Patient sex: M
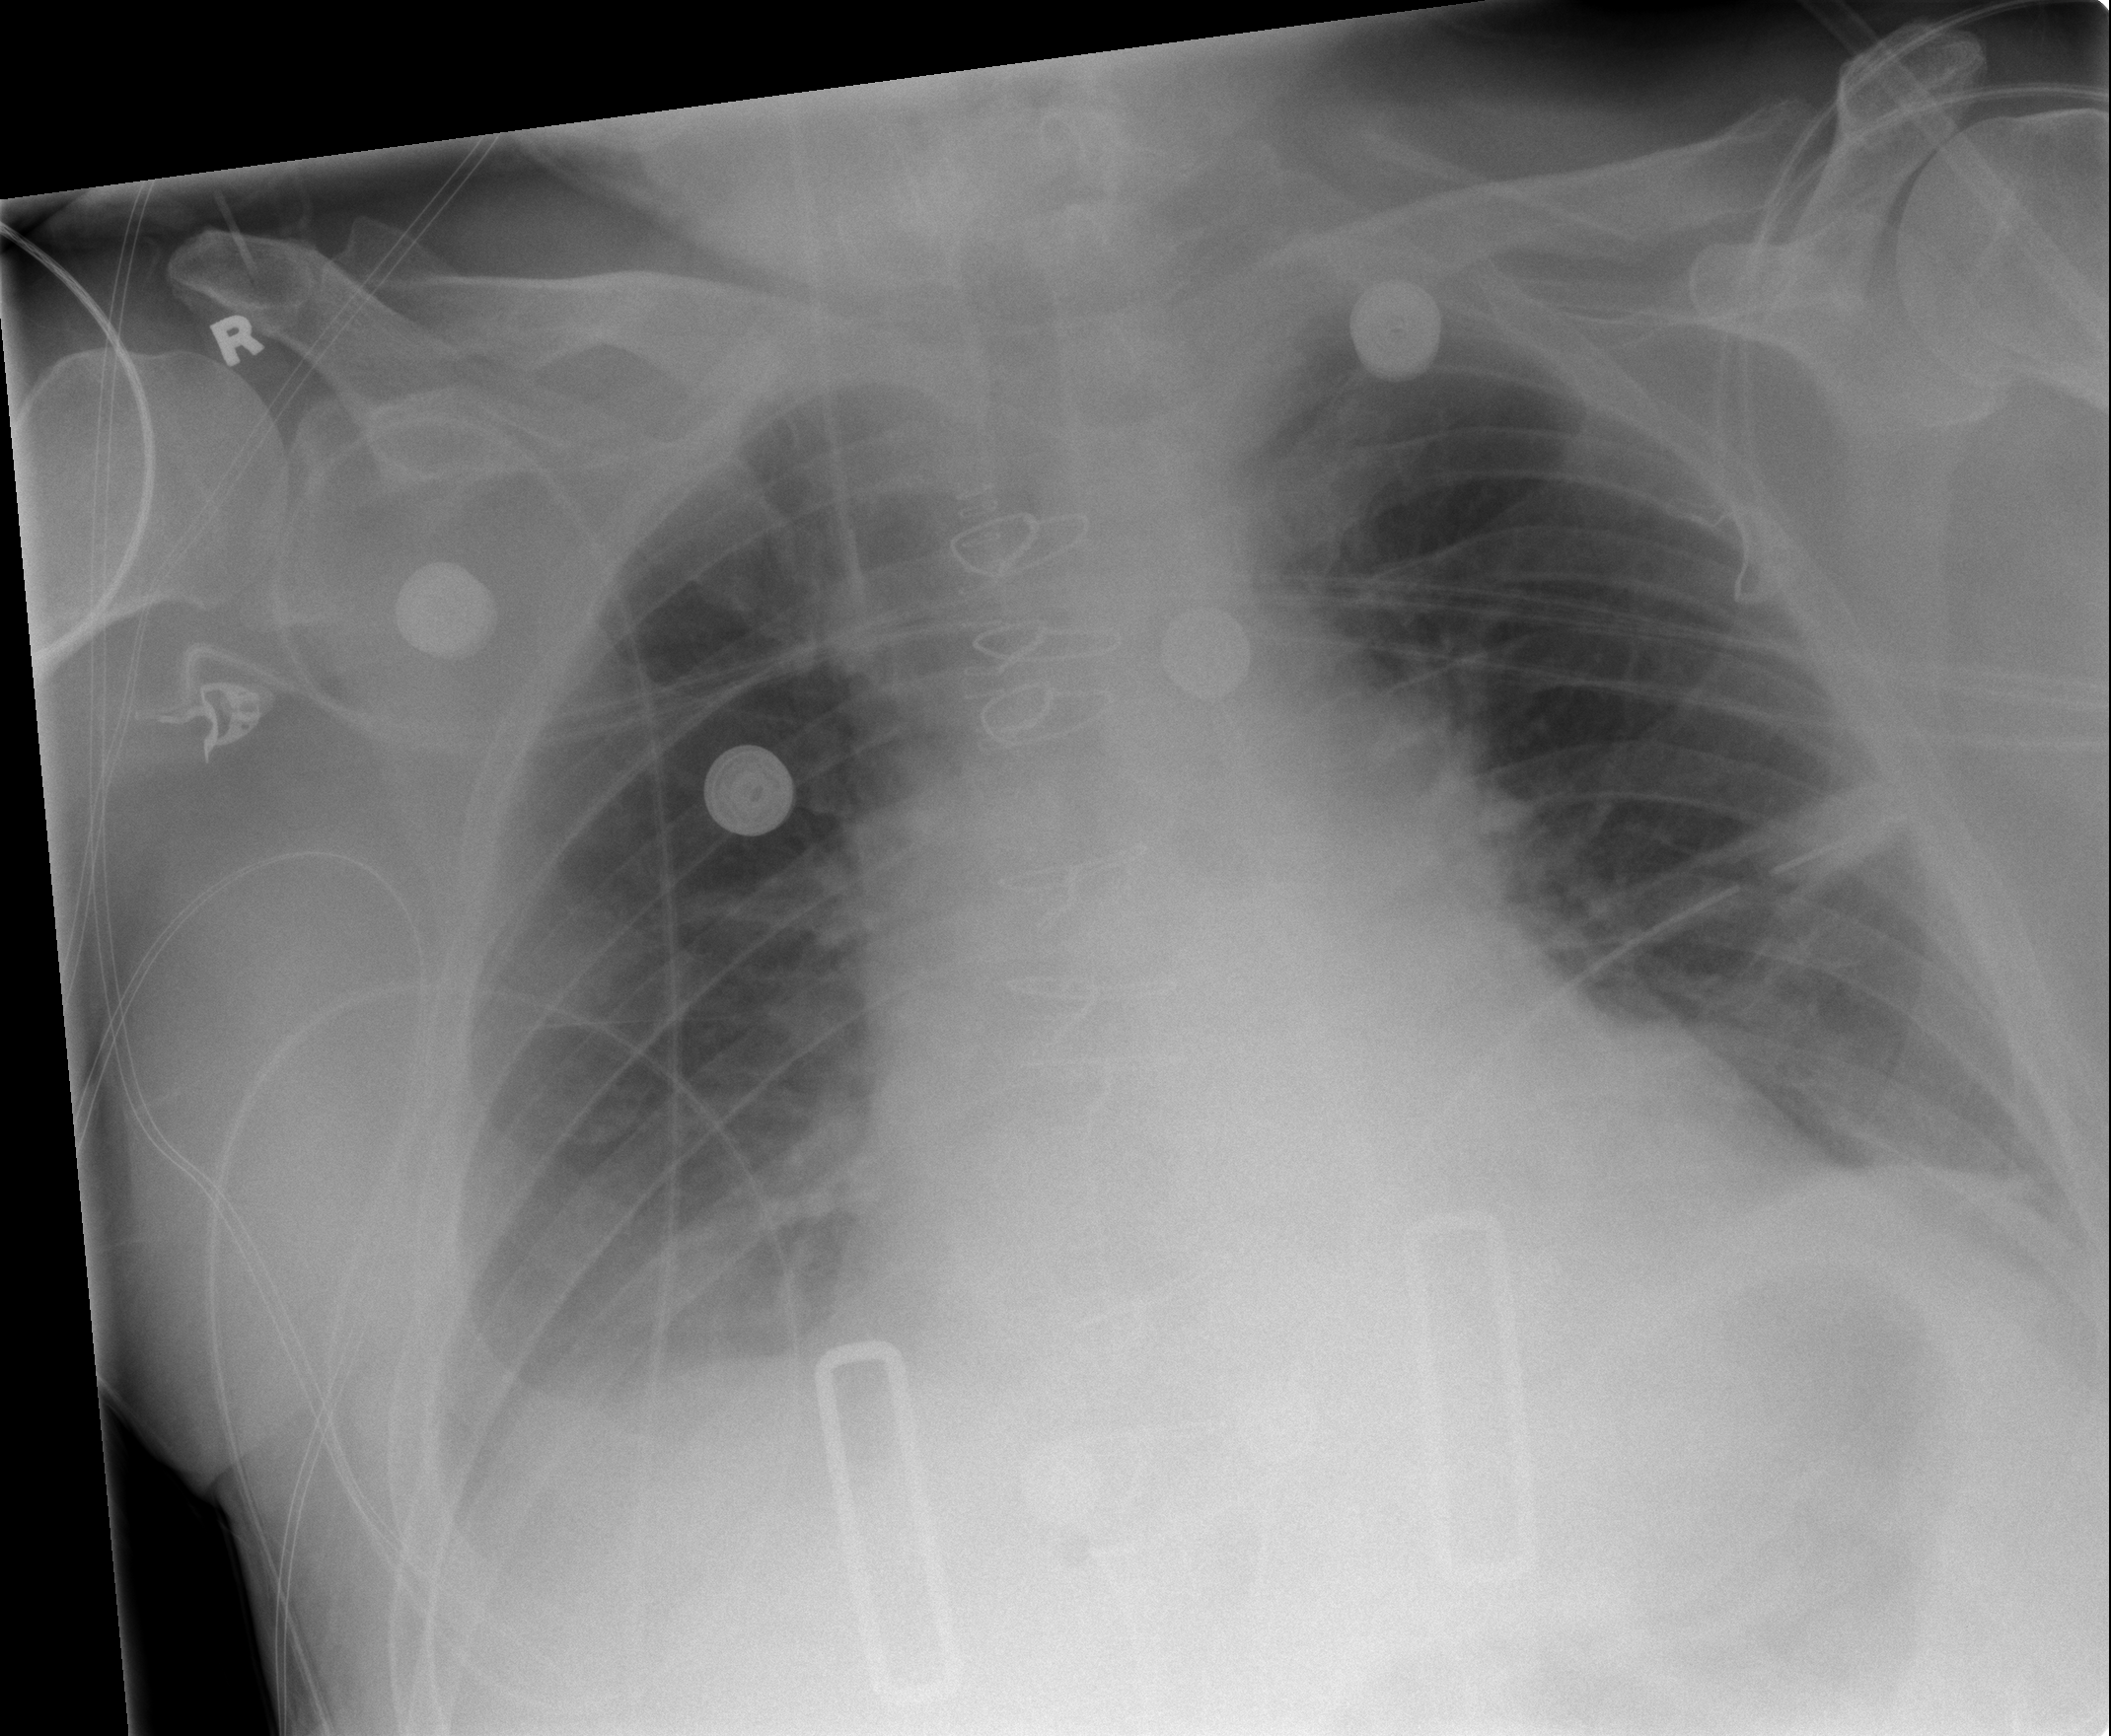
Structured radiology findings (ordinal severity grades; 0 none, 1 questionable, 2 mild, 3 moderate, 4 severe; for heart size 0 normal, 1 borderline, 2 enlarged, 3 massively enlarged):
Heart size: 2
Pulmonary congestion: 0
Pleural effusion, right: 2
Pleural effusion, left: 0
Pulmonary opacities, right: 0
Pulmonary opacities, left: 0
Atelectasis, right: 1
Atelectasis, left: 1